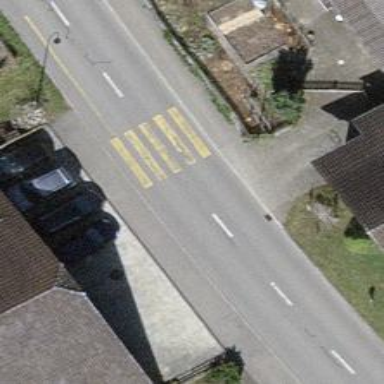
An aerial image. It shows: Uncontrolled zebra crossing with zebra markings.